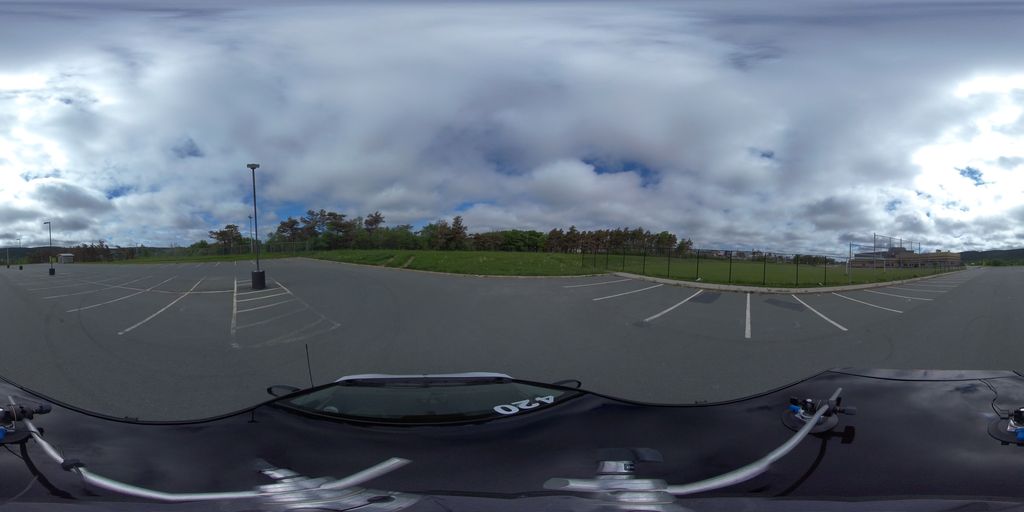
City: st_johns